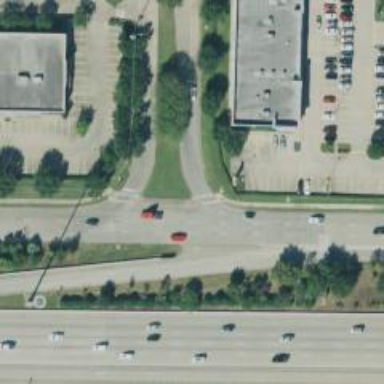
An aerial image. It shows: Secondary road with frontage road alongside.